Question: I have an UIImageView called "theImageView", with UIImage in a single color (transparent background) just like the left black heart below. How can I change the tint color of this image programmatically in iOS 7 or above, as per the tint method used in the iOS 7+ Navigation Bar icons?
Can this method also work in WatchKit for an Apple Watch app?

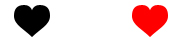
Answer: For an iOS app, in Swift 3, 4 or 5:
'''
theImageView.image = theImageView.image?.withRenderingMode(.alwaysTemplate)
theImageView.tintColor = UIColor.red
'''
For Swift 2:
'''
theImageView.image = theImageView.image?.imageWithRenderingMode(UIImageRenderingMode.AlwaysTemplate)
theImageView.tintColor = UIColor.redColor()
'''
Meanwhile, the modern Objective-C solution is:
'''
theImageView.image = [theImageView.image imageWithRenderingMode:UIImageRenderingModeAlwaysTemplate];
[theImageView setTintColor:[UIColor redColor]];
'''
---
In WatchKit for Apple Watch apps, you can set the <URL>.
1. You must add your image to an Asset Catalog in your WatchKit App, and set the image set to be rendered as a Template Image in the Attributes Inspector. Unlike for an iPhone app, you cannot set the template rendering in code in the WatchKit Extension at present.
2. Set that image to be used in your WKInterfaceImage in interface builder for your app
3. Create an IBOutlet in your WKInterfaceController for the WKInterfaceImage called 'theImage'...
To then set the tint color in Swift 3 or 4:
'''
theImage.setTintColor(UIColor.red)
'''
Swift 2:
'''
theImage.setTintColor(UIColor.redColor())
'''
To then set the tint color in Objective-C:
'''
[self.theImage setTintColor:[UIColor redColor]];
'''
If you use a template image and do not apply a tint colour, the Global Tint for your WatchKit app will be applied. If you have not set a Global Tint, 'theImage' will be tinted light blue by default when used as a template image.